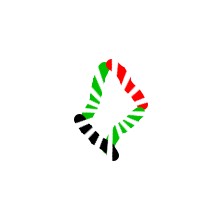
Shape: rhombus